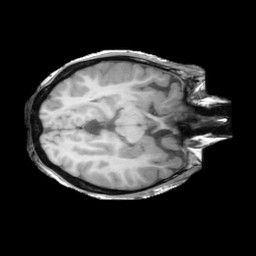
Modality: T1w
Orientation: axial
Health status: ill
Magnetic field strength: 3 T